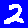
Digit: 2